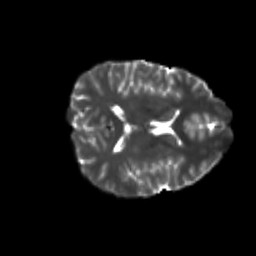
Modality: T2w
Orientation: axial
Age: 22
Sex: female
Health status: healthy
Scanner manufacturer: philips
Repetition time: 7.393 s
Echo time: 0.08599 s